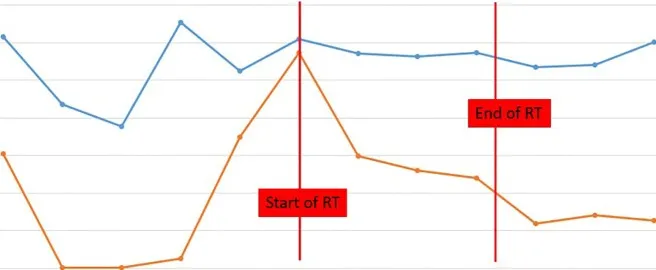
Evolution of serum calcium and PTH concentrations.
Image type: pathology (immunostaining)